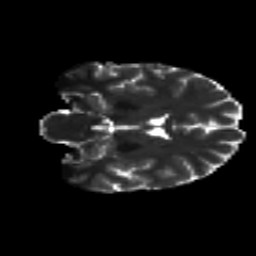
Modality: T2w
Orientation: coronal
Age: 27
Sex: female
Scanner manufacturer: siemens
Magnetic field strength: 3 T
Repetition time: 8.8 s
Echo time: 0.085 s